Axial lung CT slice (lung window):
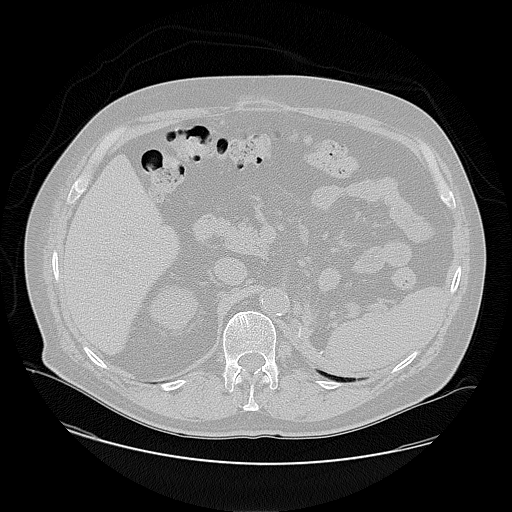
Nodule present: no